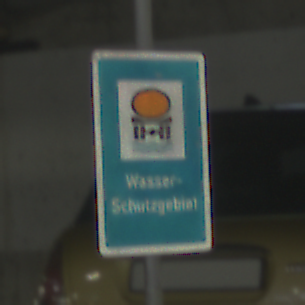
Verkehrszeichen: Wasserschutzgebiet
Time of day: NotSpecified
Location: Indoor (Special)
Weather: NotSpecified
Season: NotSpecified
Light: Artificial